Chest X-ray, AP view. Patient: 57 years old, sex M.
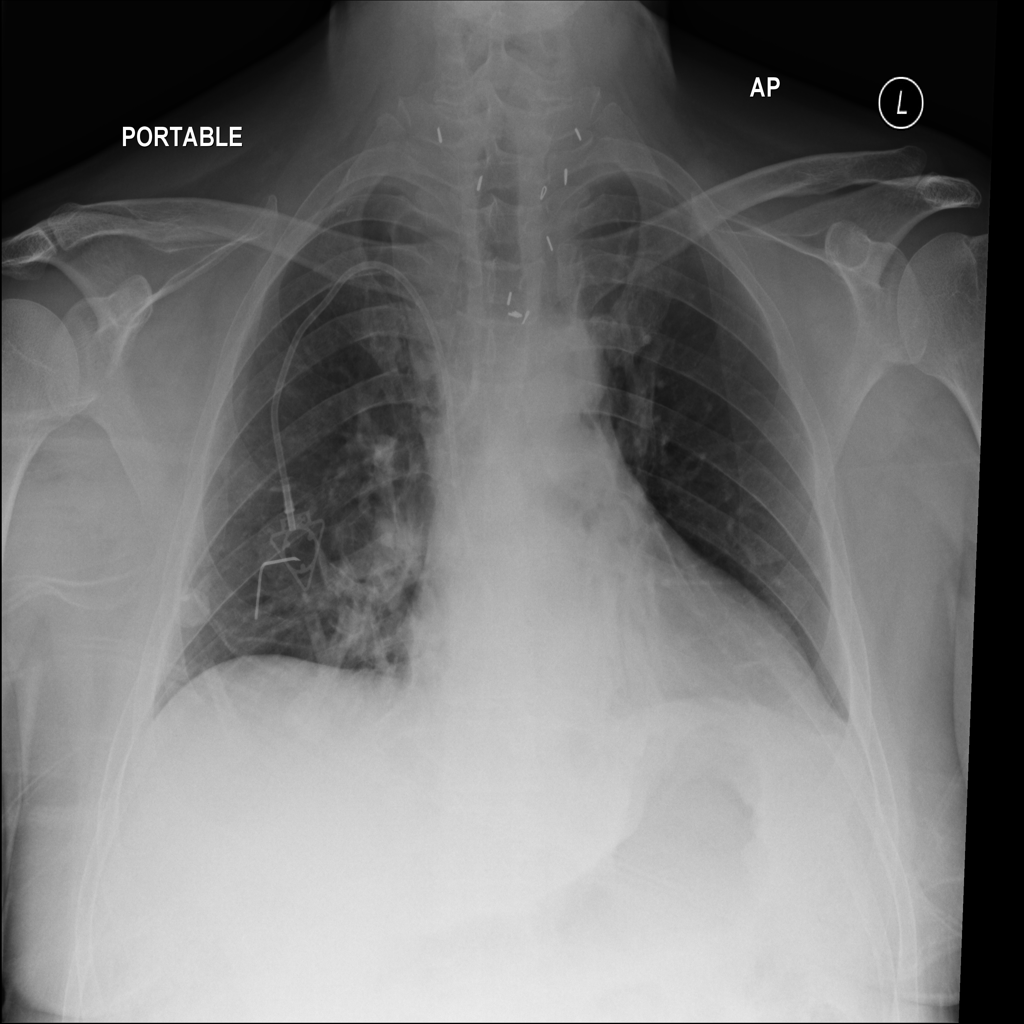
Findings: No Finding